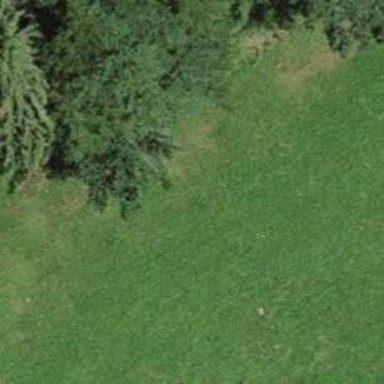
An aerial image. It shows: Grassy path.